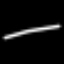
Label: line